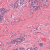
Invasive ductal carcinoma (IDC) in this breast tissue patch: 0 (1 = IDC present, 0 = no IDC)